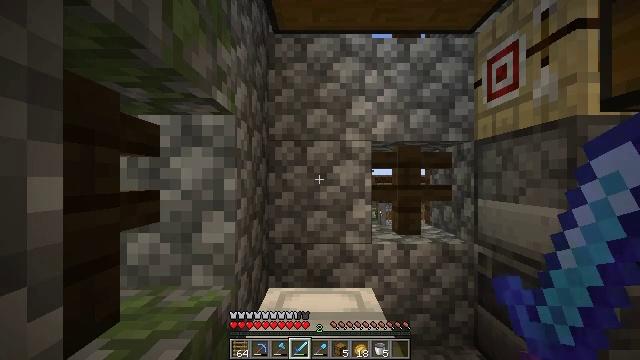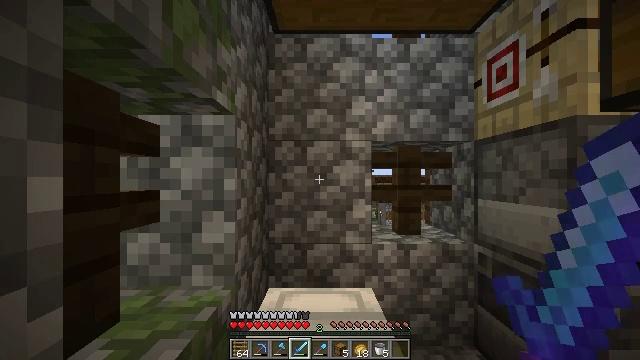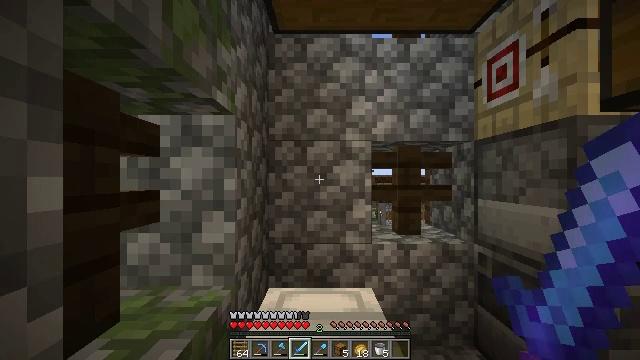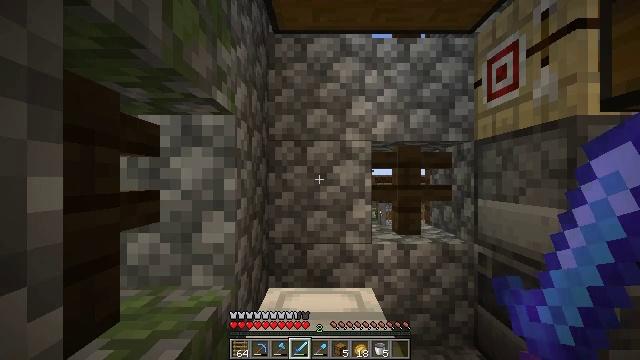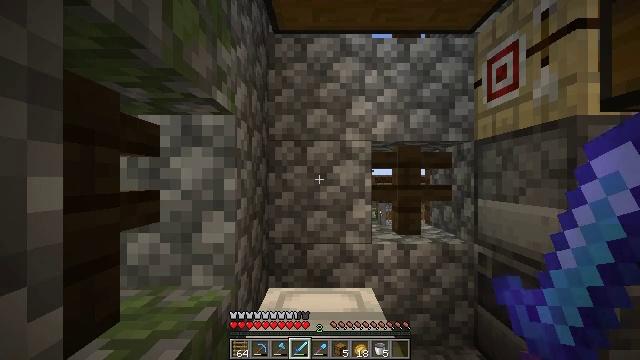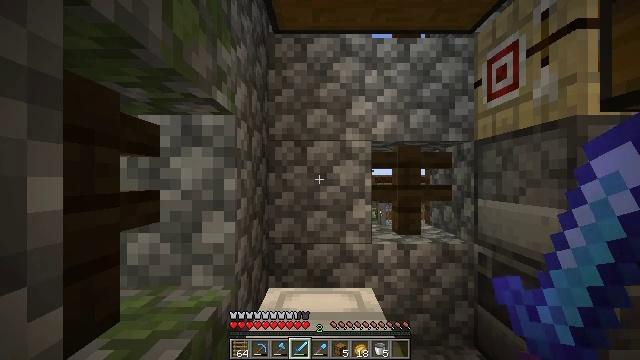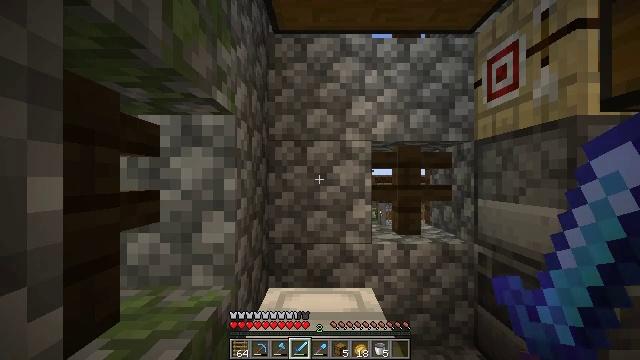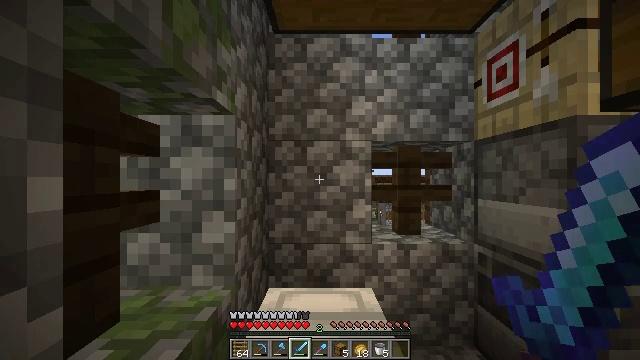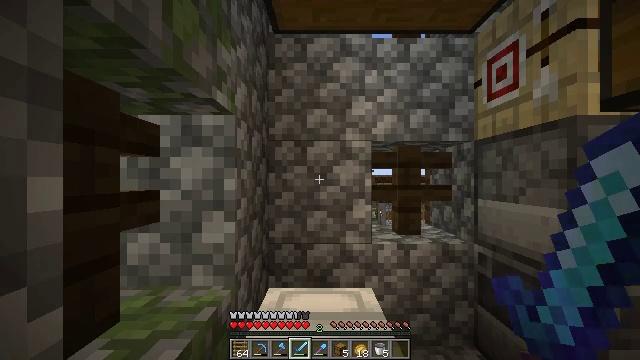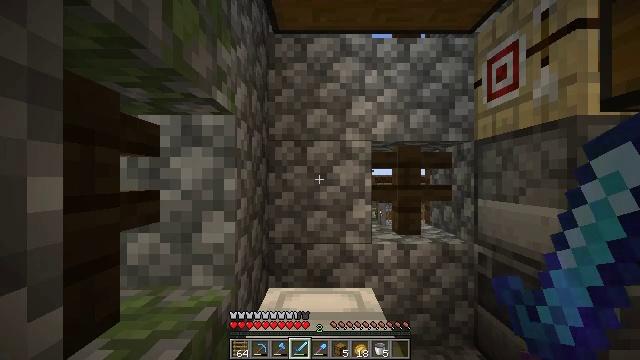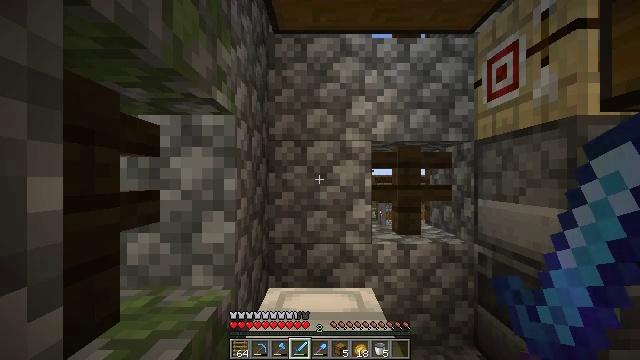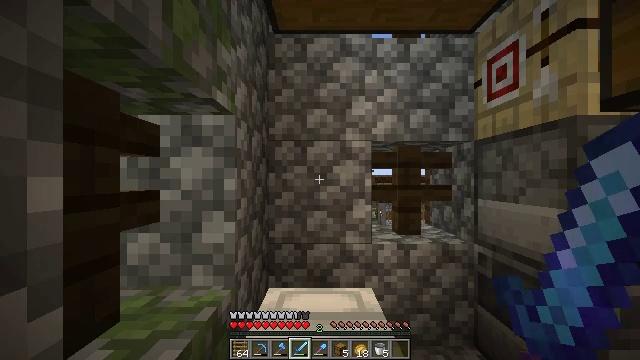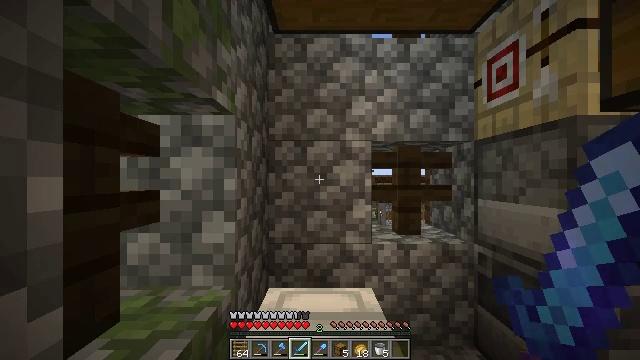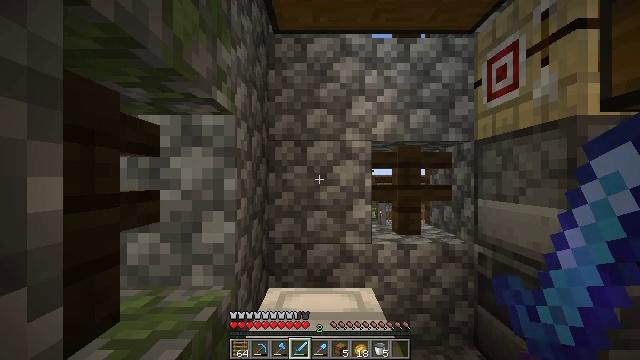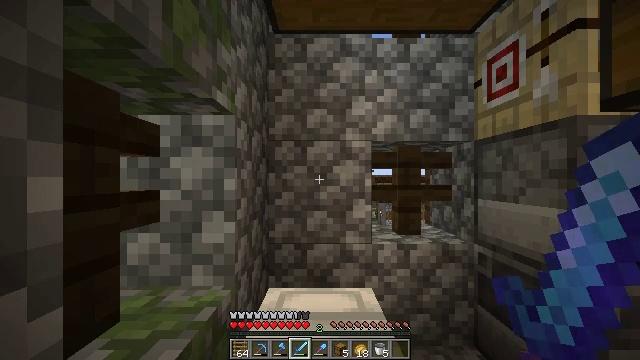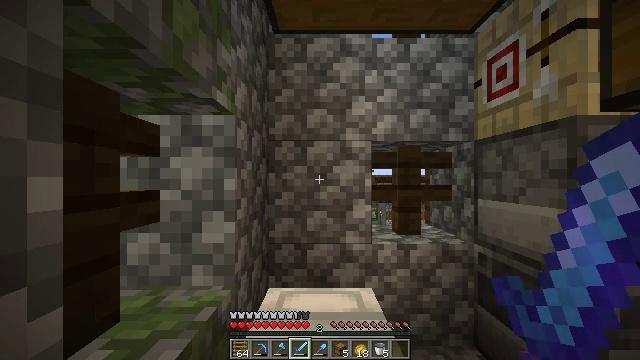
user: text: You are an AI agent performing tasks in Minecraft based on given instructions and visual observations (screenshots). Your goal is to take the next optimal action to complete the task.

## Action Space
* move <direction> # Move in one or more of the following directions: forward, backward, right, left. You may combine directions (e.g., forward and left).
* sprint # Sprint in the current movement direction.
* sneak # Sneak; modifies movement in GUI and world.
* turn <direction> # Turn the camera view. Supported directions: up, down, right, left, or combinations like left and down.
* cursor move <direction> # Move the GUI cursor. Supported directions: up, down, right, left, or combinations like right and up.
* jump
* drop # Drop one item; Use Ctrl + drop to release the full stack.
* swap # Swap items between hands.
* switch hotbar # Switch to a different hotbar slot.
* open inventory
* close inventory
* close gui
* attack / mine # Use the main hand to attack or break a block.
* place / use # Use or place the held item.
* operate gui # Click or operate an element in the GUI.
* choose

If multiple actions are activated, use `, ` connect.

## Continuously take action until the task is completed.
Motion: motion action
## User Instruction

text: Break the glass block.
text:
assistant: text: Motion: no_op
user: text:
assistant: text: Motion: no_op
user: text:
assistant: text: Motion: no_op
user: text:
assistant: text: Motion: no_op
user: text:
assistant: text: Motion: no_op
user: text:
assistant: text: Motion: no_op
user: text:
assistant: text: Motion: no_op
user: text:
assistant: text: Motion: no_op
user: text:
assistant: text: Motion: no_op
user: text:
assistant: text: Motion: no_op
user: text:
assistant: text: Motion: no_op
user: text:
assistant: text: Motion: no_op
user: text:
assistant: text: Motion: no_op
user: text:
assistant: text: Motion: no_op
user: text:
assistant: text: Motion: no_op
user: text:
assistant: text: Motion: no_op
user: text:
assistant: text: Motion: no_op
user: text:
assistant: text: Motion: no_op
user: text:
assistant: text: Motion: no_op
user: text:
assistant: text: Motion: no_op
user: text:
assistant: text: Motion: no_op
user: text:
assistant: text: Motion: no_op
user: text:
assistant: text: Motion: no_op
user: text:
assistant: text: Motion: no_op
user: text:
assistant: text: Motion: no_op
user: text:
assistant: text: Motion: no_op
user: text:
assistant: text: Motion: no_op
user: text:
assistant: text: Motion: no_op
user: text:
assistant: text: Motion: no_op
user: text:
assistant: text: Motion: no_op